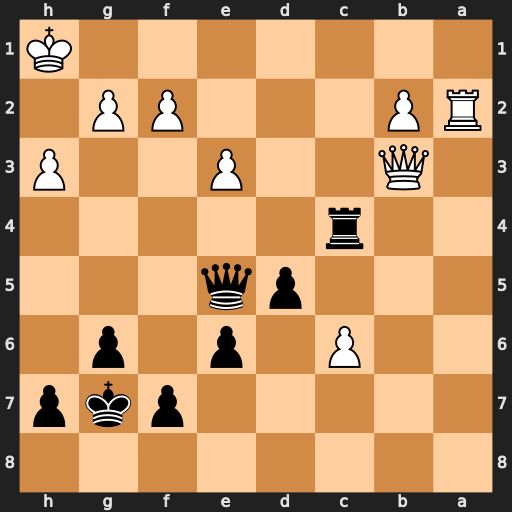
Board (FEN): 8/5pkp/2P1p1p1/3pq3/2r5/1Q2P2P/RP3PP1/7K
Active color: b
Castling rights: -
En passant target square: -
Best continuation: Rc1+ Qd1 Rxd1#